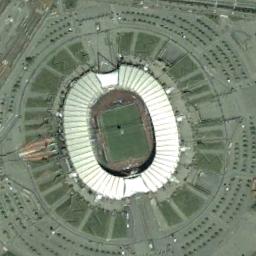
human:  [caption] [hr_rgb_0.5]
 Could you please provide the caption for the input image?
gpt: The stadium is on the bare land next to the grass .

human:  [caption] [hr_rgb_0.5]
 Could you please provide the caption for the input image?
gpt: Oval stadium surrounded by lawn and parking lot .

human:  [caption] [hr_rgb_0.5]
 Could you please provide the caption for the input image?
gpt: This stadium has a white podium and a blue runway .

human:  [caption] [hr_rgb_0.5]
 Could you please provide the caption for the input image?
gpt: There are many roads around the stadium .

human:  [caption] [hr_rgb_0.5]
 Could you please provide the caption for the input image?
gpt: There are some green lawns around the stadium .